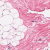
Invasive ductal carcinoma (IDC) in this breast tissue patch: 0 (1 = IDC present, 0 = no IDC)